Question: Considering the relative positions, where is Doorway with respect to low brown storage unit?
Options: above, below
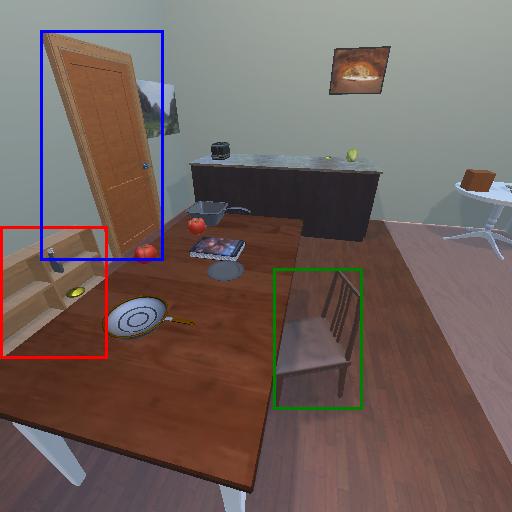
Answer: above